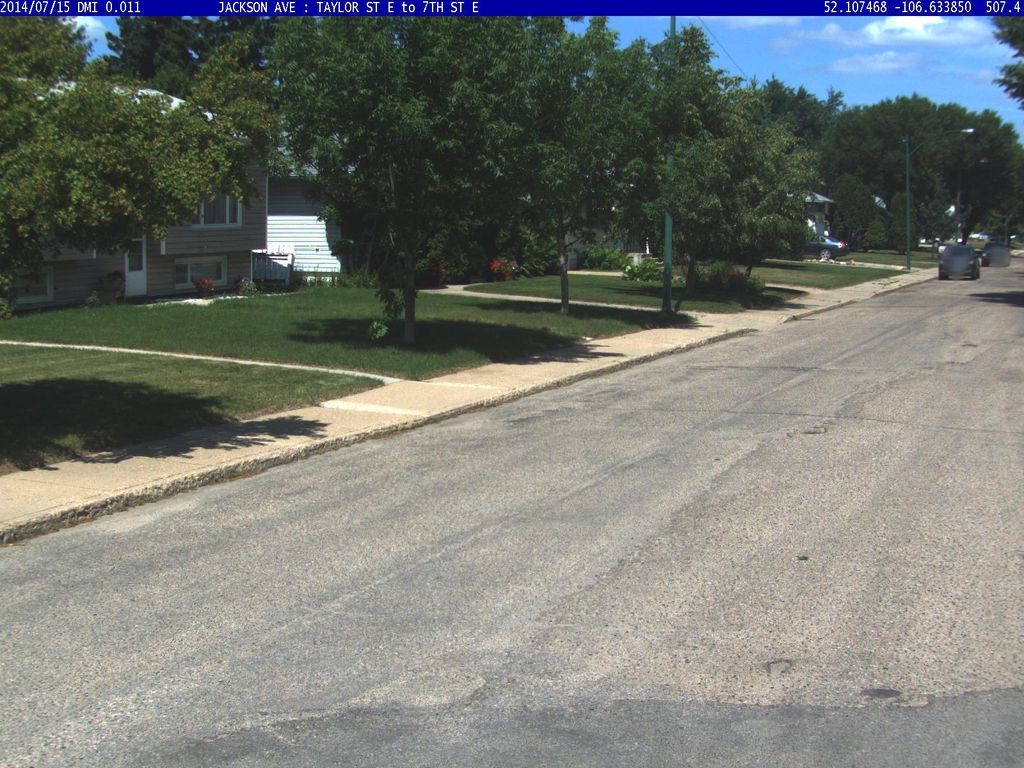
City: saskatoon